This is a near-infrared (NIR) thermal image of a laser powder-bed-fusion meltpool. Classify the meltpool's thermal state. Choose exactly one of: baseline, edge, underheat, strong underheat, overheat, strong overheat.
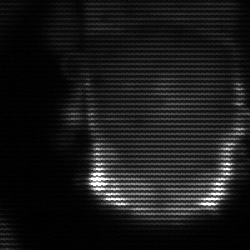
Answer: baseline